Aerial crown-view tile of a tropical tree (Barro Colorado Island, Panama), acquired 20240813:
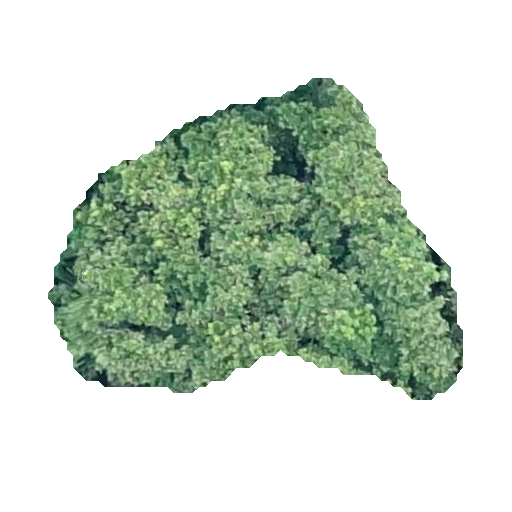
Species: Anacardium excelsum
GBIF accepted scientific name: Anacardium excelsum
Crown area: 137.556 m²